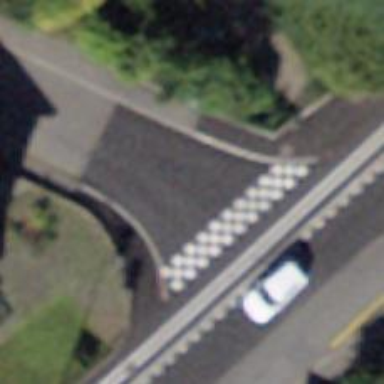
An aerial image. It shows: Marked crossing on the road.